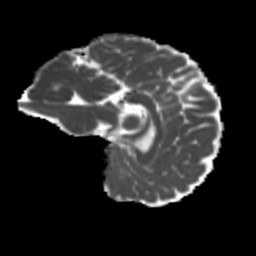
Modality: MD
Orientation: sagittal
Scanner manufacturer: siemens
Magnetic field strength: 3 T
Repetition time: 4 s
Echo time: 0.0594 s